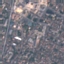
Land use / land cover class: Residential